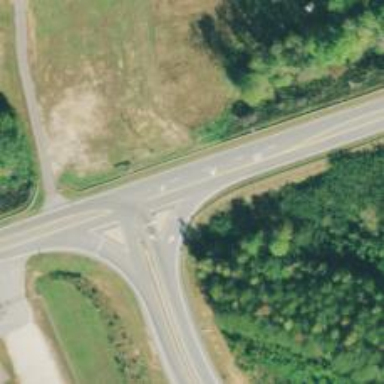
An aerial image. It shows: Asphalt trunk link road.